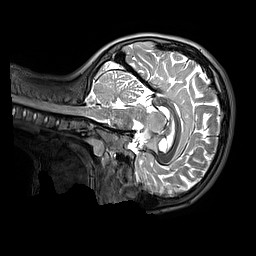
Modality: T2w
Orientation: sagittal
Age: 12
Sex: female
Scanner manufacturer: siemens
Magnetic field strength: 3 T
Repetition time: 3.2 s
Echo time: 0.408 s